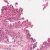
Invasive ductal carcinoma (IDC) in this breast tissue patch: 0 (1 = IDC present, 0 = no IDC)